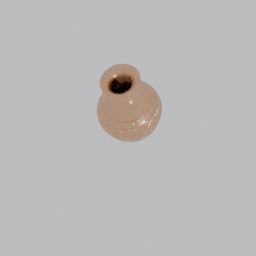
Label: decoration